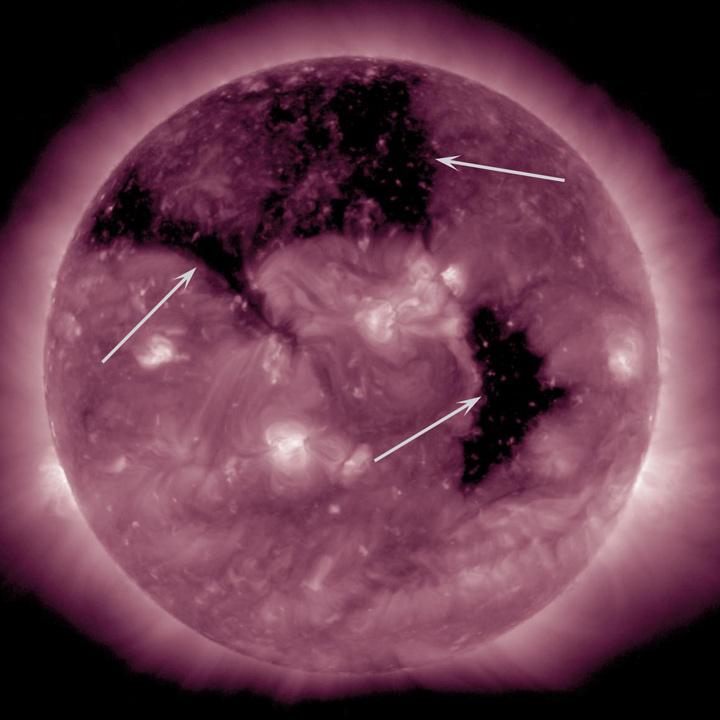
A Triumvirate: Three Coronal Holes Sun, Solar Dynamics Observatory SDO